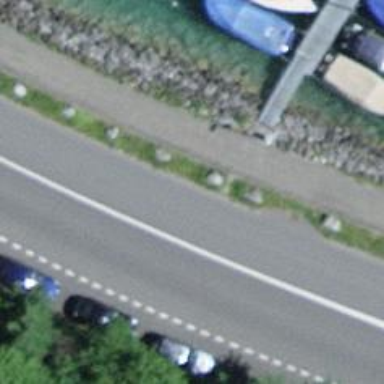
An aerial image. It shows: Man-made pier.